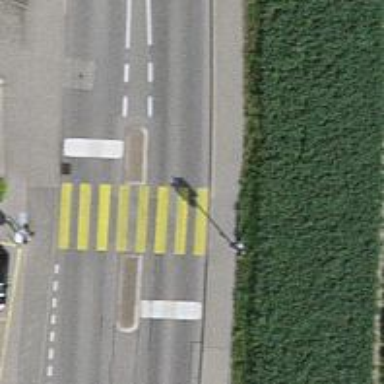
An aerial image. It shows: Crossing with traffic signals and central island.